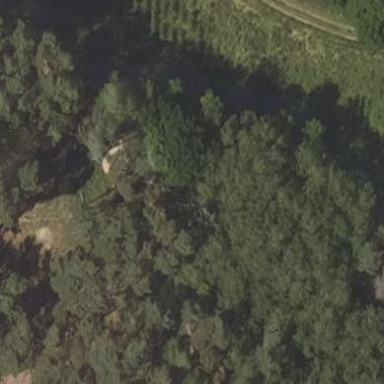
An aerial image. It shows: Forest area.